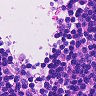
Metastatic tissue present: no